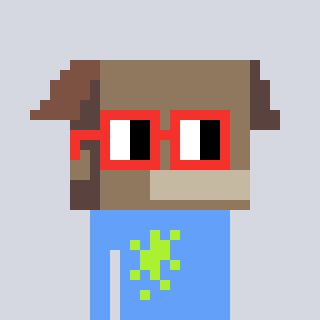
a pixel art character with square red glasses, a box-shaped head and a blue-colored body on a cool background